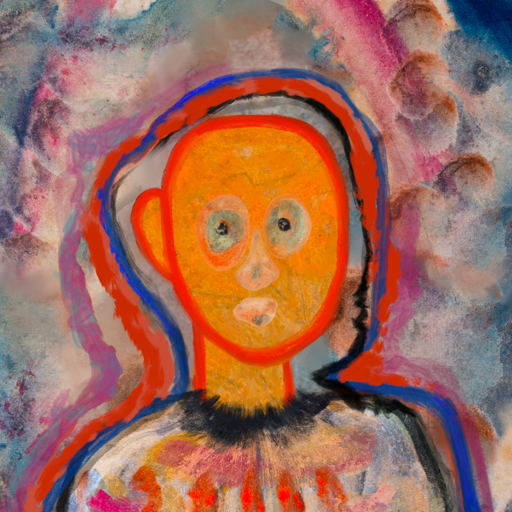
Background: Rupkatha, Head And Neck Front: Sisters, Face Front: Childish, Bust: Childish, Hair Front: Experience, Head Accessory: Blank, Second Necklace: Blank, Necklace: Blank, Baby: Blank